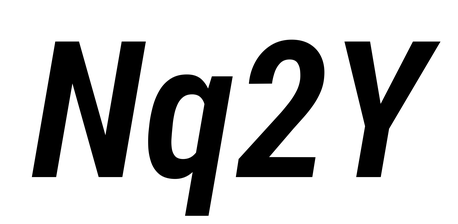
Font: Roboto-Italic_Condensed_SemiBold_Italic